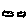
Label: cloud